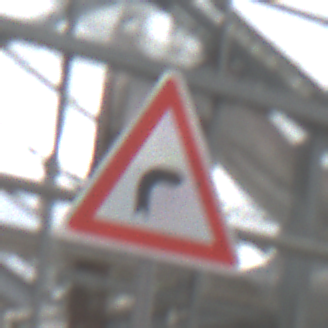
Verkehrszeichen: KurveRechts
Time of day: Midday
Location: Roofed (Special)
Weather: Overcast
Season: NotSpecified
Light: Natural